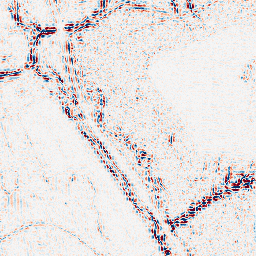
Category: wavelet
Decomposition family: wavelet_biorthogonal
Decomposition parameters: wavelet: bior4.4
level: 2
Upsampling method: sinc_blackman
Upsampling parameters: scale: 2
kernel_size: 8
Upsampling scale: 2